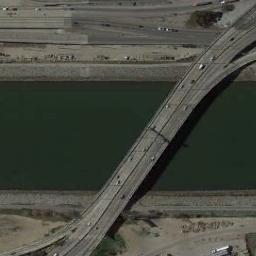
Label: bridge